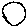
Label: circle